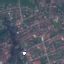
Land use / land cover: Residential